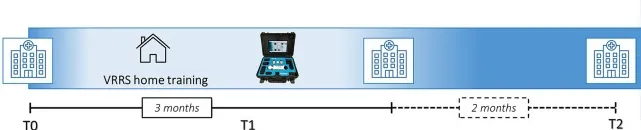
Timeline of the study. BBS, berg balance scale; FR, functional reach test; TUG, timed up and go; 6MWT, six-minute walk test; T0, baseline; T1, in the week after the end of the training; T2, 2 months after the end of the training.
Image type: chart (chart)